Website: bh-photo
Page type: billing-address
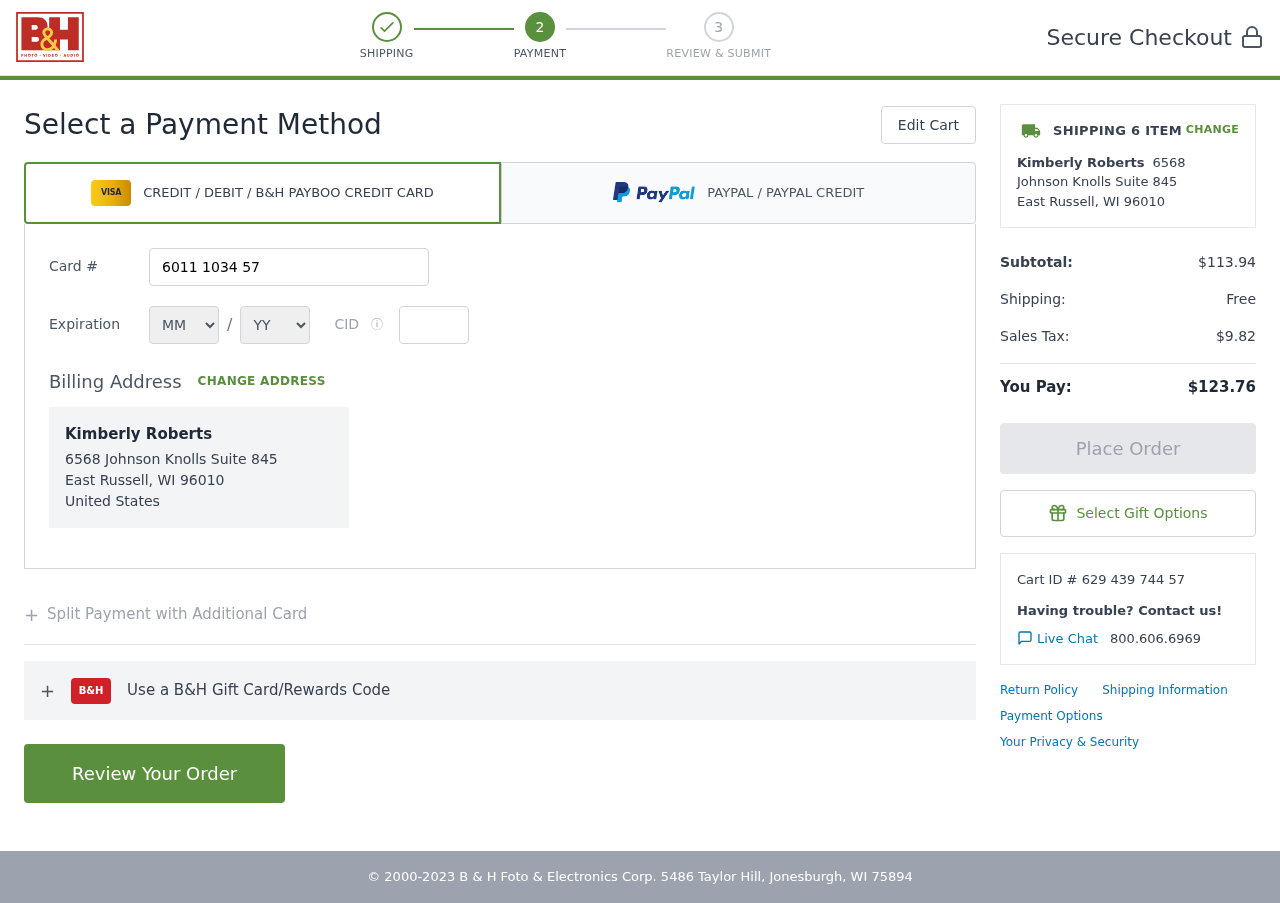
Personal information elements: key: PII_CARD_CVV
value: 662
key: PII_CARD_EXPIRY_MONTH
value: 03
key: PII_CARD_EXPIRY_YEAR
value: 29
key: PII_CARD_NUMBER
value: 6011 1034 5785 7684
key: PII_CITY_STATE_ZIP
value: East Russell, WI 96010
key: PII_COUNTRY
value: United States
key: PII_FULLNAME
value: Kimberly Roberts
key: PII_STREET
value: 6568 Johnson Knolls Suite 845
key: PII_FULLNAME2
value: Kimberly Roberts
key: PII_STREET2
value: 6568 Johnson Knolls Suite 845
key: PII_CITY_STATE_ZIP2
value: East Russell, WI 96010
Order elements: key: ORDER_NUM_ITEMS
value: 6
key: ORDER_SUBTOTAL
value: $113.94
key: ORDER_SHIPPING_COST
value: Free
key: ORDER_TAX
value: $9.82
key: ORDER_TOTAL
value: $123.76
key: ORDER_ID
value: Cart ID # 629 439 744 57